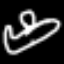
Label: airplane